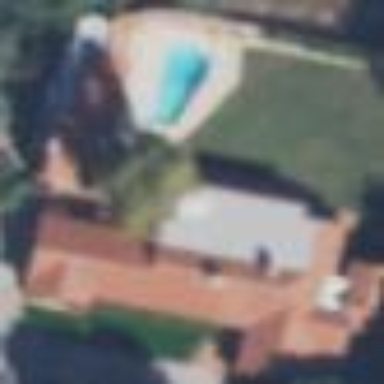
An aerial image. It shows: Simple house.